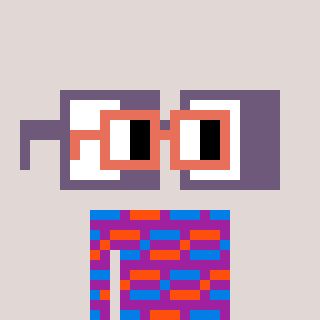
a pixel art character with square orange glasses, a glasses-shaped head and a magenta-colored body on a warm background